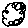
Label: cloud